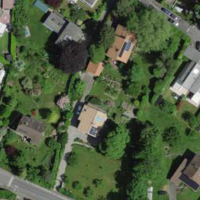
EUNIS habitat code: 55
Species observed at this site:
Carpinus betulus
Corylus avellana
Cornus sanguinea